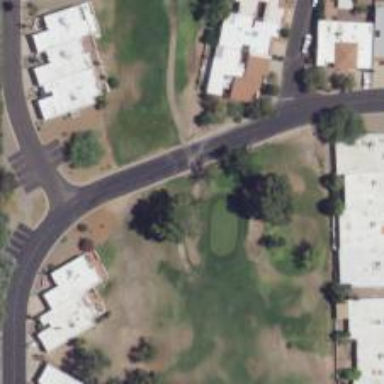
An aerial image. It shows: Path for both roads and golfers.